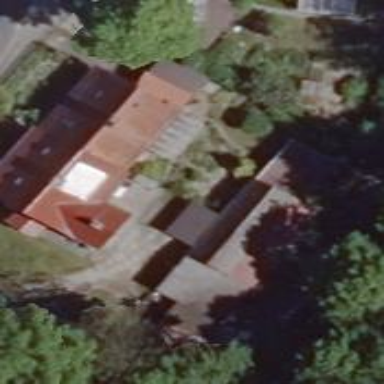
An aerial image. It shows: Shed.